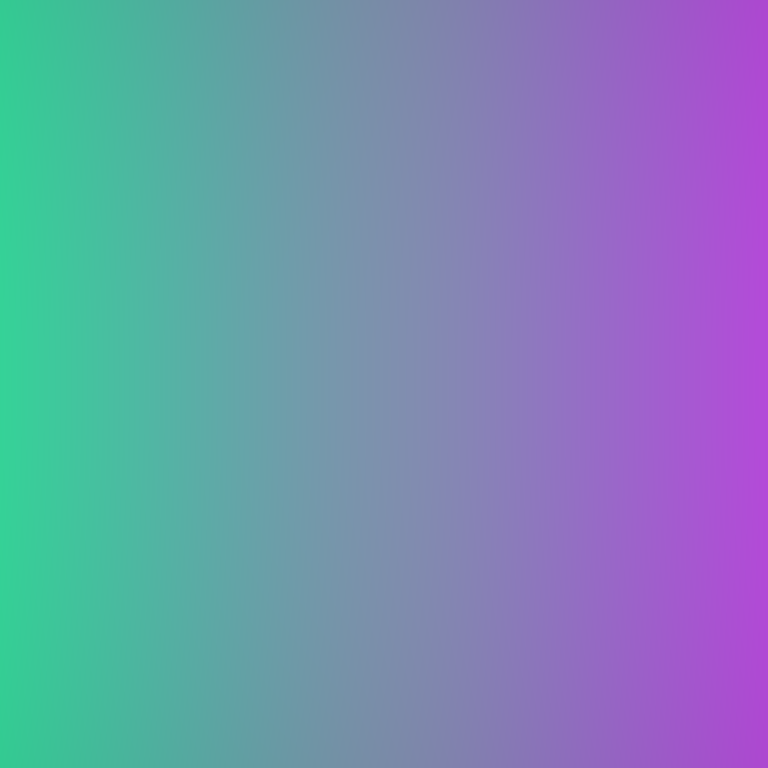
Abstract light effect, smooth gradient from vibrant green to soft purple, calm atmosphere, diffuse light, no room, no furniture, no objects.